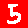
Digit: 5